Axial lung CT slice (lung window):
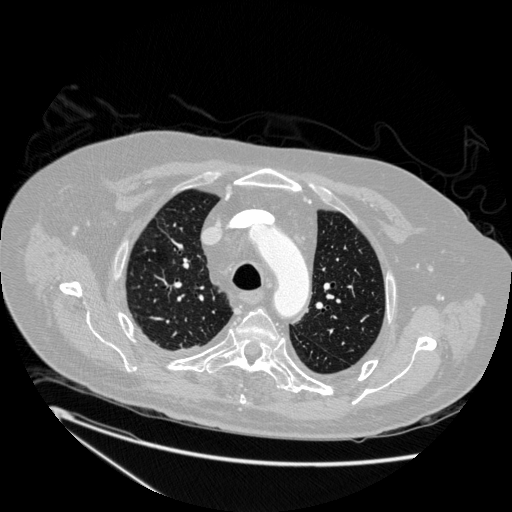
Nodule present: no